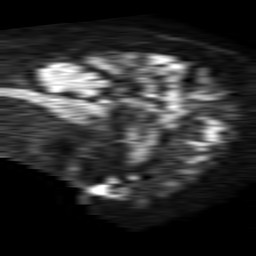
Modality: TRACE
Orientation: sagittal
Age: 80
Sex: male
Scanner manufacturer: philips
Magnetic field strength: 1.5 T
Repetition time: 4.6 s
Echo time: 0.08631 s